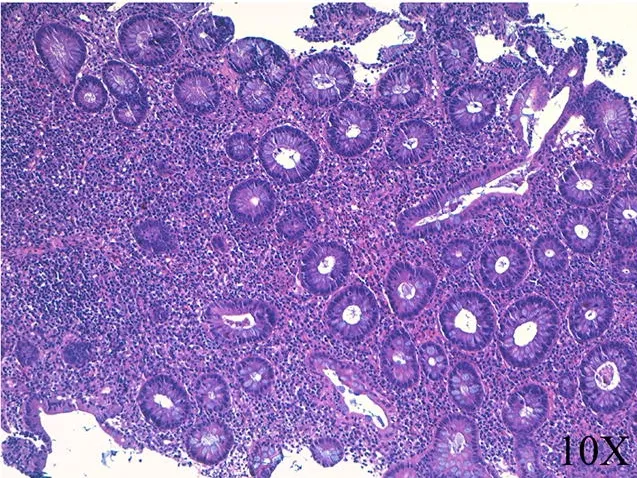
A; (Hematoxylin and Eosin, x10): in this picture an important linfoplasmacellular ad granulocytic infiltrate is appreciable in the lamina propria with a predominance of eosinophilis, with an infiltrating pattern sometimes disrupting glandular integrity.
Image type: pathology (h&e)